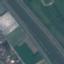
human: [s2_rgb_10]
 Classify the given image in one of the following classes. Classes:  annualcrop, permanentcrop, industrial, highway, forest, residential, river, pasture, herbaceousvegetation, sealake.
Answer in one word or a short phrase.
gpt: Highway